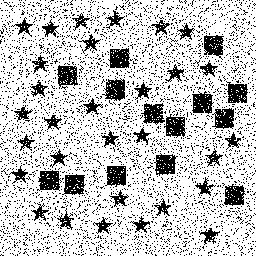
Squares: 14
Triangles: 0
Stars: 30
Total shapes: 44